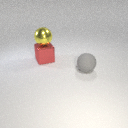
large yellow metal sphere above large red metal cube